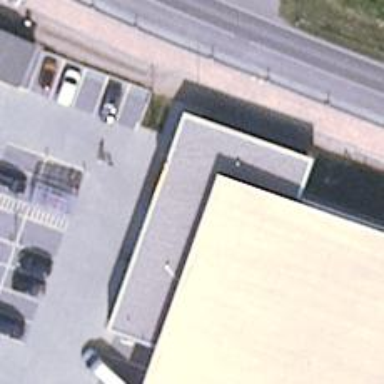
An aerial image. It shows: Bakery.